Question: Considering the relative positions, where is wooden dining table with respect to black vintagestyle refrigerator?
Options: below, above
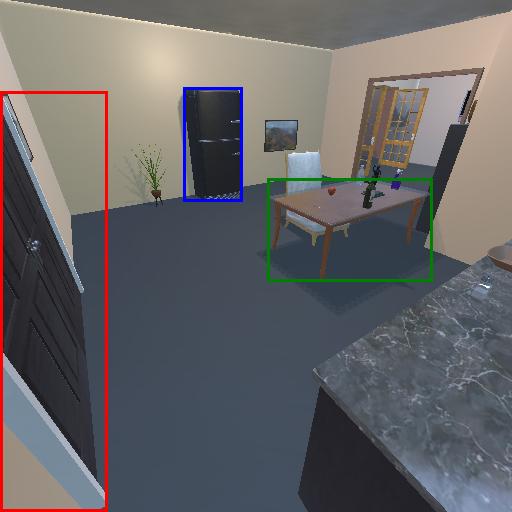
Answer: below